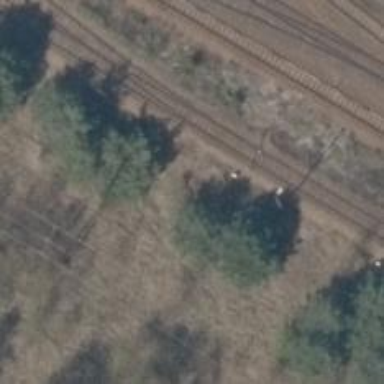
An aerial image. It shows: Railway switch.